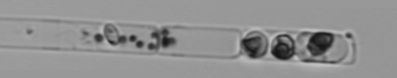
Label: Guinardia_delicatula_TAG_internal_parasite